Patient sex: M
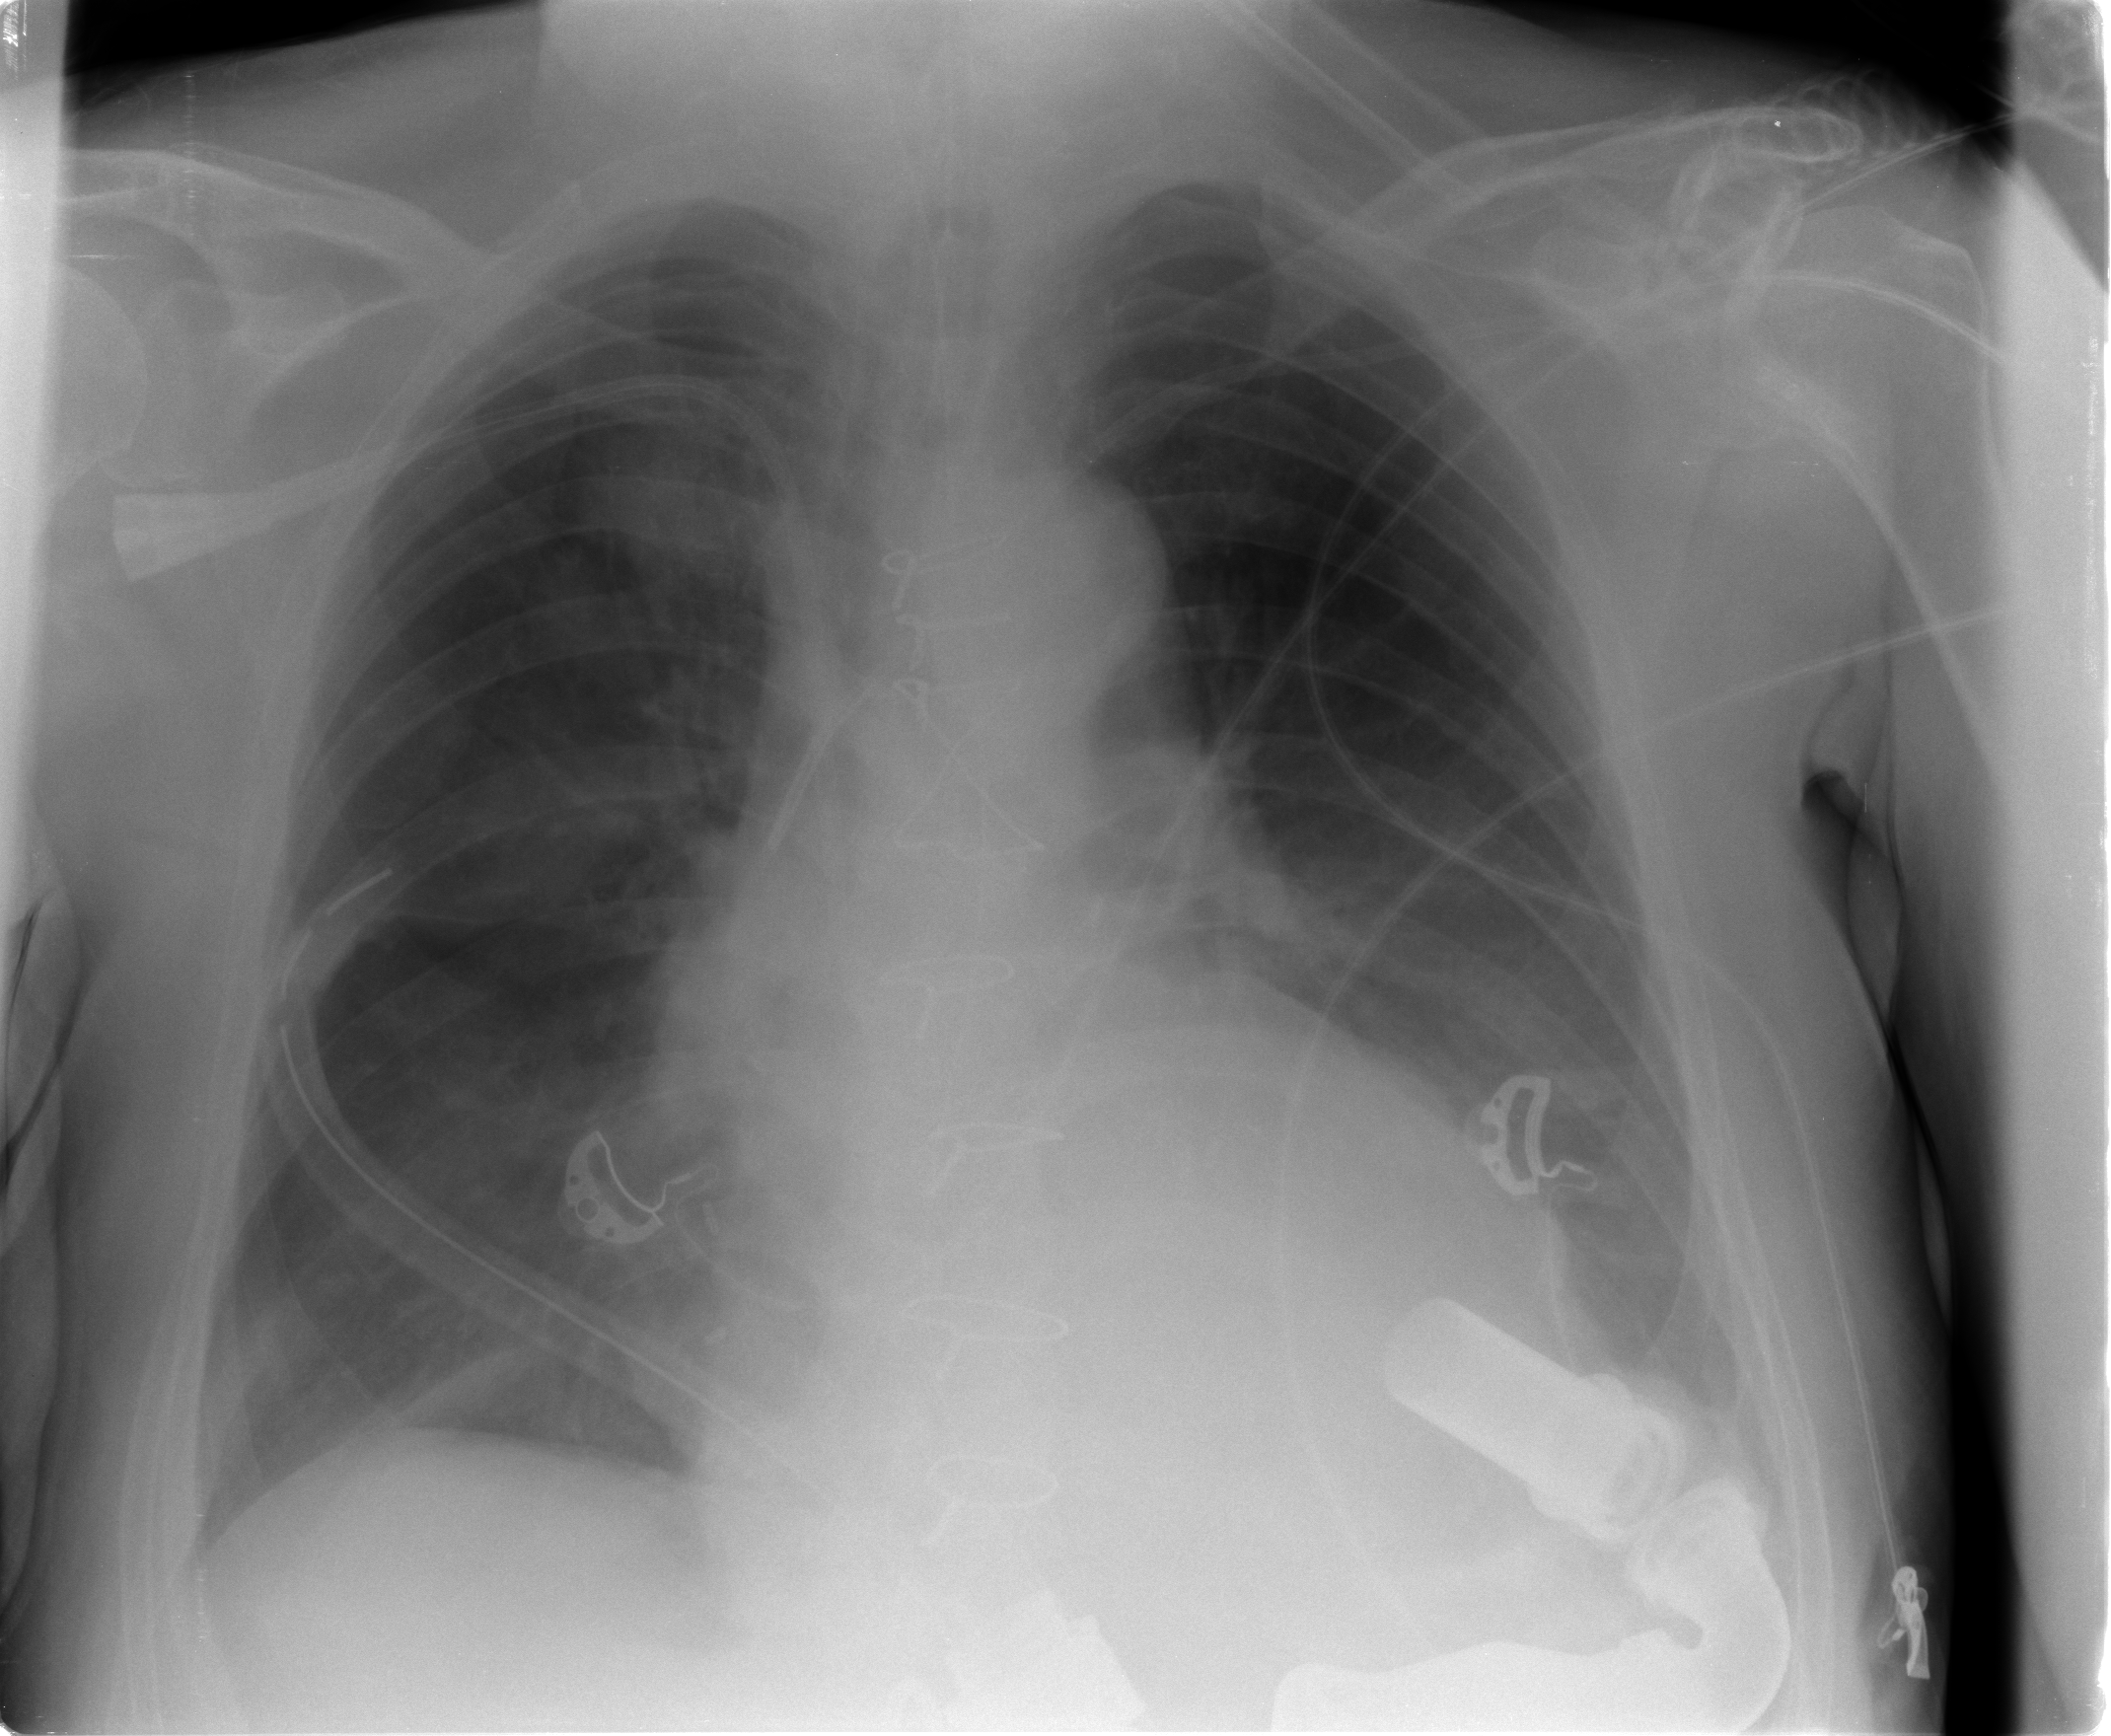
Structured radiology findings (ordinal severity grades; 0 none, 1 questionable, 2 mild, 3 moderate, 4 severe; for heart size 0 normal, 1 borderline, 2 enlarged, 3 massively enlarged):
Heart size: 2
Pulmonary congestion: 0
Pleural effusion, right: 0
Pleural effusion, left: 2
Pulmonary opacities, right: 0
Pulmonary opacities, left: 0
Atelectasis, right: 0
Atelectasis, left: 2